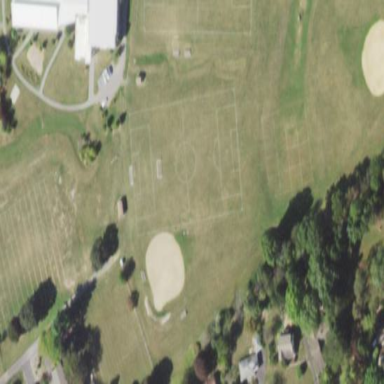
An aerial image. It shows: Soccer pitch for leisure land activities.